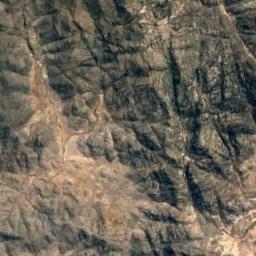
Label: mountain